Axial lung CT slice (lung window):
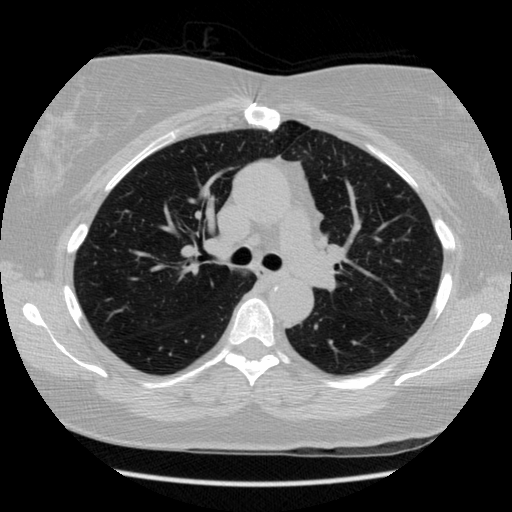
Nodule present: no